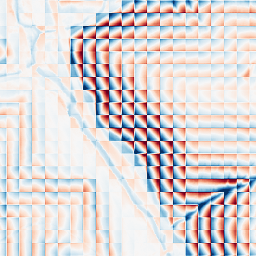
Category: wavelet
Decomposition family: wavelet_dwt
Decomposition parameters: wavelet: haar
level: 4
Upsampling method: quartic
Upsampling parameters: scale: 4
Upsampling scale: 4